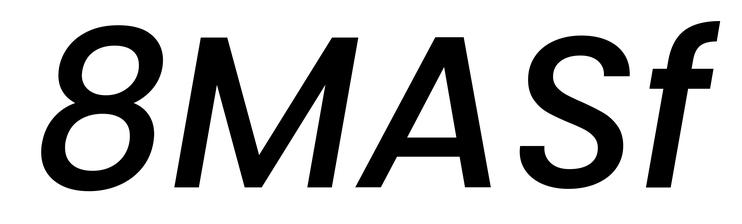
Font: Poppins-MediumItalic